Question: I'm trying to connect to a Teradata Database in R using the DBI library (if it matters I'm on Windows). I can successfully connect using the RODBC library so I know my credentials etc. are correct.
I suspect the issue is:
- -
---
Background:
First here's my ODBC info if I look it the ODBC Database Source Administrator:
- - - - -

Using R 3.5.1 (2018-07-02), RStudio, Windows 10.
---
What works:
'''
library(RODBC)
con = odbcConnect(dsn = "name_name"
,uid = rstudioapi::askForPassword("Username")
,pwd = rstudioapi::askForPassword("Password")
)
'''
---
What I've tried with DBI and fails:
'''
library(DBI)
con <- DBI::dbConnect(odbc::odbc()
,driver = "Teradata"
,DBCName = "name_name"
,host = "address.here.ok"
,uid = rstudioapi::askForPassword("Database user")
,pwd = rstudioapi::askForPassword("Database password"))
'''
Error: 'Error: nanodbc/nanodbc.cpp:950: 28000: [Teradata][ODBC Teradata Driver][Teradata Database] The UserID, Password or Account is Invalid'
'''
con <- DBI::dbConnect(odbc::odbc()
,driver = "Teradata"
,DBCName = "name_name"
,host = "address.here.ok"
,uid = rstudioapi::askForPassword("Database user")
,pwd = rstudioapi::askForPassword("Database password")
,MechanismName = "ldap")
'''
Error: 'Error: nanodbc/nanodbc.cpp:950: 28000: [Teradata][ODBC Teradata Driver][Teradata Database] The UserID, Password or Account is Invalid'
I've seen this error in similar situations when the mechanism is not specified correctly ('ldap'), so maybe 'MechanismName' is wrong?
I know I can say whatever I like in the connection string and no error is raised so if 'MechanismName' is not the correct way to specify the authentication mechanism I will not have an error returned. For example:
'''
con <- DBI::dbConnect(odbc::odbc()
,driver = "Teradata"
,DBCName = "name_name"
,host = "address.here.ok"
,uid = rstudioapi::askForPassword("Database user")
,pwd = rstudioapi::askForPassword("Database password")
,MechanismName = "ldap")
,made_up_input = "I like cats"
'''
gives the error: 'Error: nanodbc/nanodbc.cpp:950: 28000: [Teradata][ODBC Teradata Driver][Teradata Database] The UserID, Password or Account is Invalid'
Thanks in advance.
Edit: got idea to use 'MechanismName' <URL>
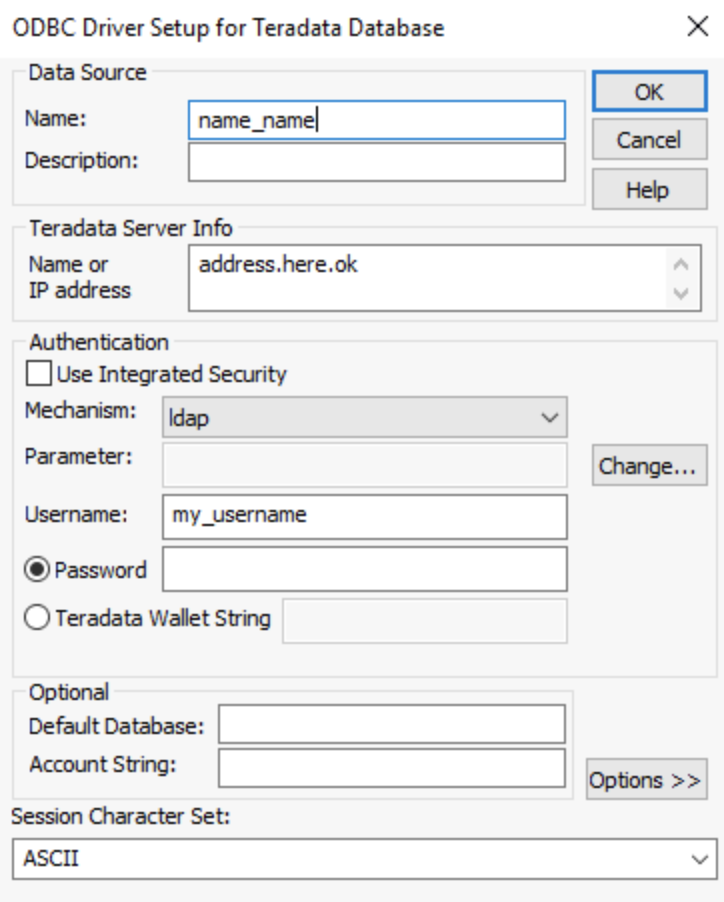
Answer: Like R, DBI is C-based and speaks ODBC. If it were Java-based, it would speak JDBC.
I would suggest you test with hard-coded UID and PWD, before using the 'askForPassword' function.
That said, I believe you will succeed with --
'''
DBI::dbConnect(odbc::odbc()
,dsn = "name_name"
,uid = rstudioapi::askForPassword("Username")
,pwd = rstudioapi::askForPassword("Password")
)
'''